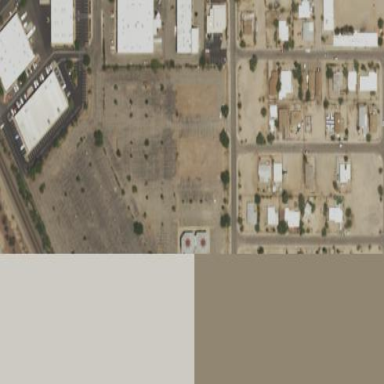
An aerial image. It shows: Parking area.